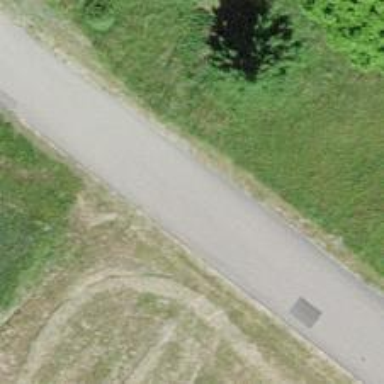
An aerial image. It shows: Smoothly paved residential road.